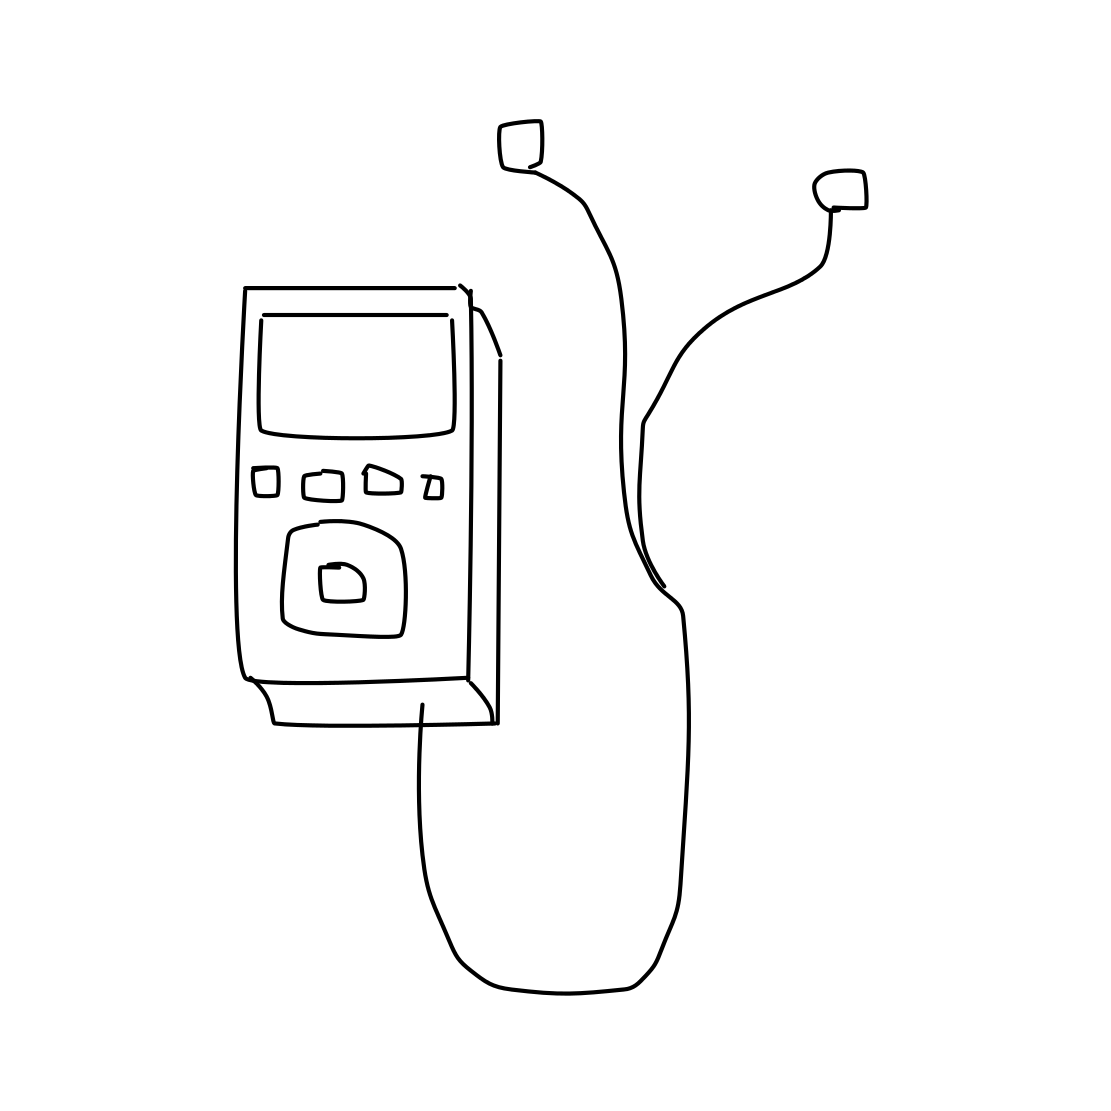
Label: ipod